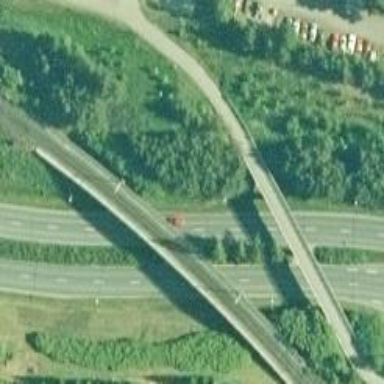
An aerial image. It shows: Bridge with electrified continuous railway track and contact line.